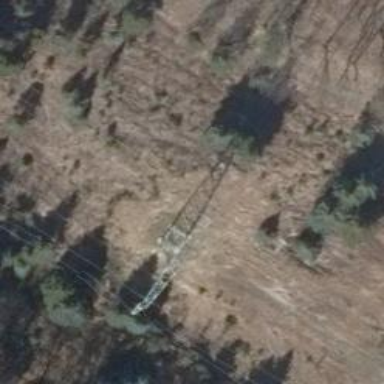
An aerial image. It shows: Power tower.